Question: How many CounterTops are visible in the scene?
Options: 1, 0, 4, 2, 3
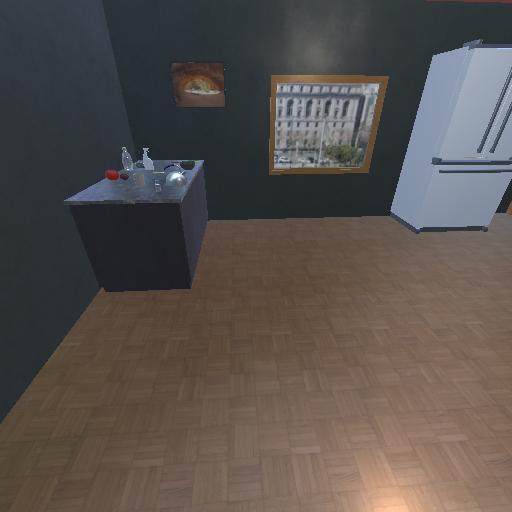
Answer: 1